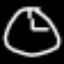
Label: clock